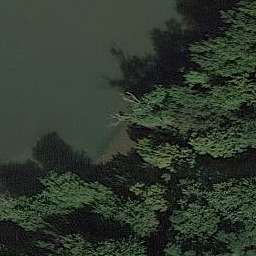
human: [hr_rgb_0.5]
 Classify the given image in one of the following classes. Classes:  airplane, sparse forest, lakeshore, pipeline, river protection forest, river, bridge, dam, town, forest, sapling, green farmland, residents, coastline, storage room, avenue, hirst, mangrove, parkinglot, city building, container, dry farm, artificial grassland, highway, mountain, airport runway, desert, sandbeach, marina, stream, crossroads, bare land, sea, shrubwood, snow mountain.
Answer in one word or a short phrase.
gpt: river protection forest